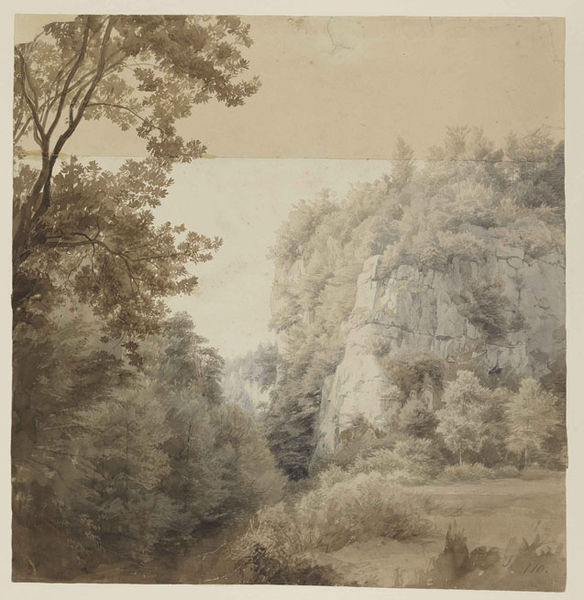
Titel: Der Rabenstein im Neandertal bei Düsseldorf
Künstler: Johann Wilhelm Schirmer
Standort: Karlsruhe
Institution: Staatliche Kunsthalle Karlsruhe
Schlagwörter: baum, berg, blätter, dunkel, felsen, gemälde, gestein, himmel, meer, schatten, aquarell, bäume, grün, landschaft, see, äste, braun, grau, hell, hintergrund, holz, licht, skizze, weiss, zeichnung, gras, weg, wiese, wolke, beige, hochformat, malerei, blass, rahmen, stein, steine, signatur, ast, erde, feld, ferne, horizont, hügel, kalt, morgen, natur, zweige, busch, büsche, gebüsch, sonne, wiesen, boden, klassizismus, blatt, tal, wald, wasserfall, papier, ruhe, ansicht, studie, abhang, berge, fels, gebirge, hang, leer, risse, steilhang, verlassen, dunst, graphik, vegetation, vergilbt, schlucht, steil, idylle, sepia, stille, romantik, tannen, baumkrone, menschenleer, waldrand, foto, eng, zweig, idyll, lichtung, abgrund, druck, stich, lithografie, strich, fichte, nadelbaum, tanne, flecken, rau, natu, laubbäume, landscahft, nadelbäume, fichten, eiche, gestrüpp, felsenlandschaft, caspar david friedrich, hohlweg, heroisch, knick, repoussoir, sonneuntergang, fehler, stick, ideallandschaft, trist, bläter, alb, verblasst, steilwand, vintage, gilb, fesen, unberührt, tann, retro, kreidefelsen, e, 1900, 1800, verbräunt, naturmalerei, verbr#unt, abhangg